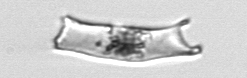
Label: Eucampia